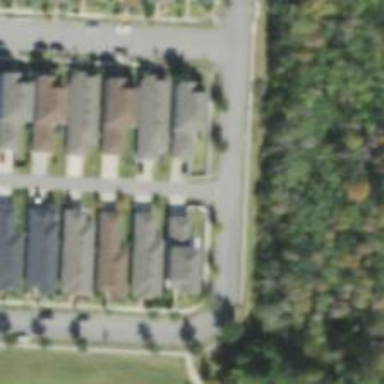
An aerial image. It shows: Alley classified as service road.